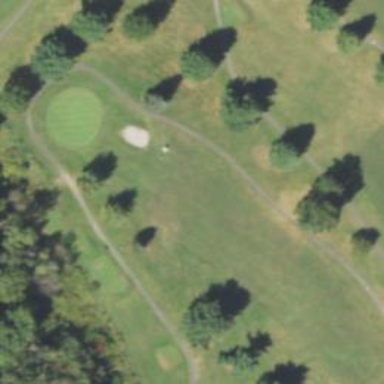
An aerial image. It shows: View of golf hole.